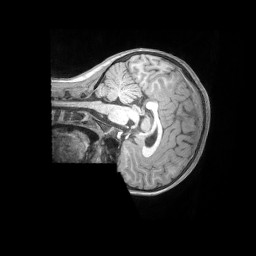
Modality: T1w
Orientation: sagittal
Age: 8
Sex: female
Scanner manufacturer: siemens
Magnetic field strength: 3 T
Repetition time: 2.53 s
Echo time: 0.00164 s